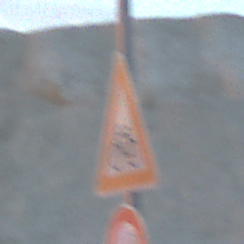
Verkehrszeichen: RadverkehrRechts
Zusatzzeichen unten: VerbotUeberholenEinspurigeFahrzeuge
Umgebung: Outdoor, Beach
Tageszeit: SunriseSunset
Wetter: PartlyCloudy
Licht: Natural
Jahreszeit: NotSpecified
Kontrast: MediumContrast